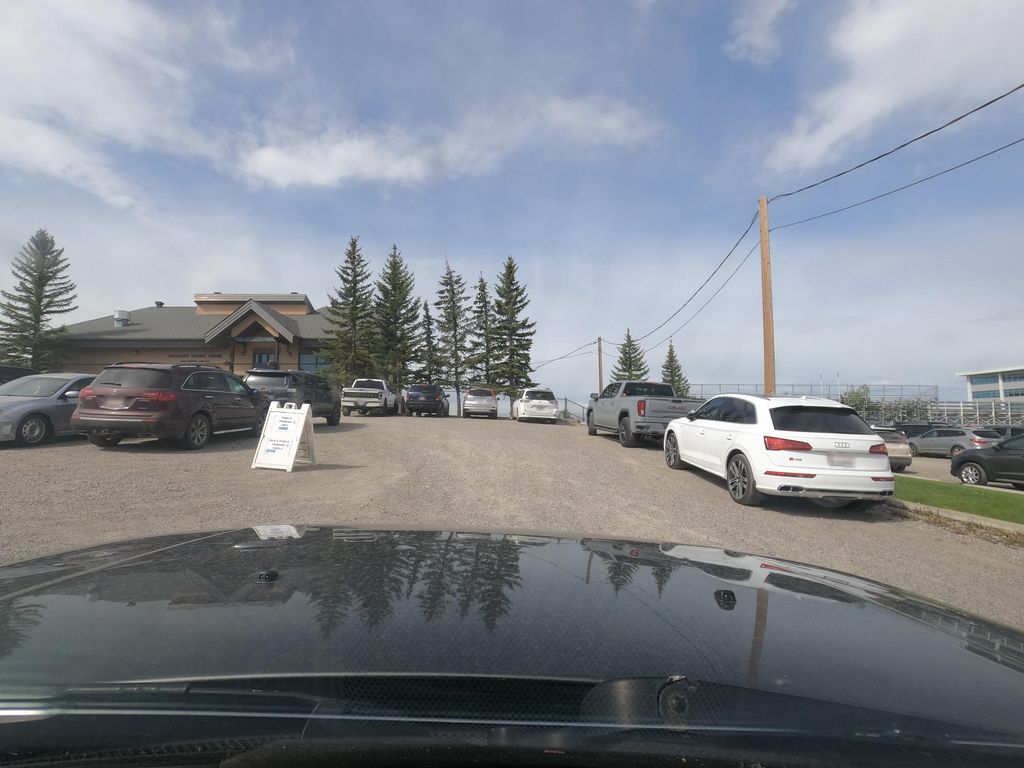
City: calgary